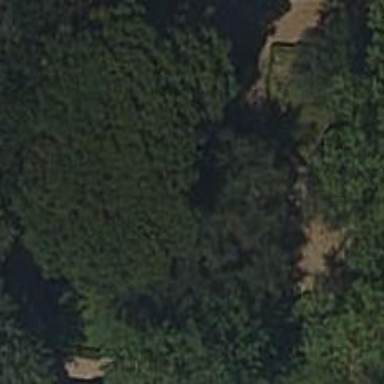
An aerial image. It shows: Garden enclosed by hedge.